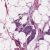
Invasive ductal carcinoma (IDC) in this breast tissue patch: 1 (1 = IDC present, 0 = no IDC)